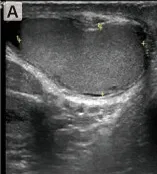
Color Doppler US image shows a few of color flow signal at the intratesticular tissue. (A) The right testicle was enlarged and axial position changed.
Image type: radiology (ultrasound)